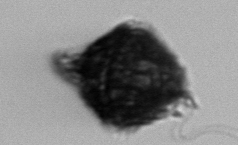
Label: Gonyaulax